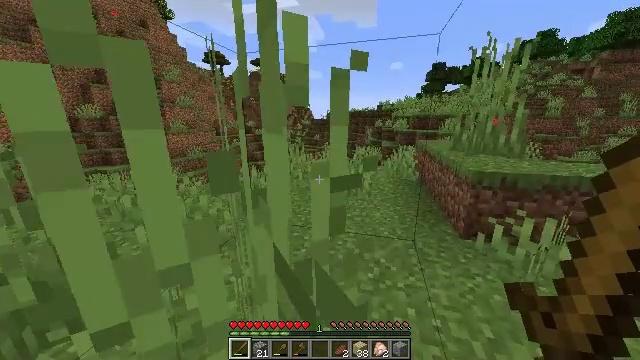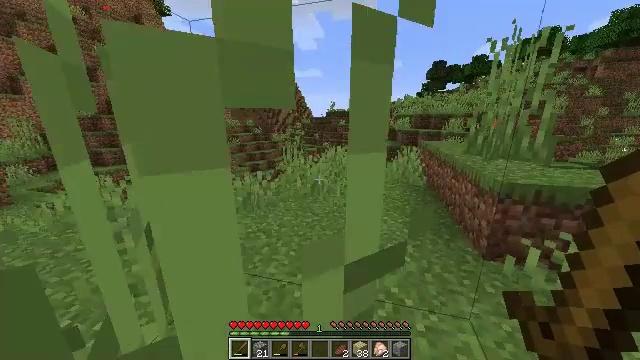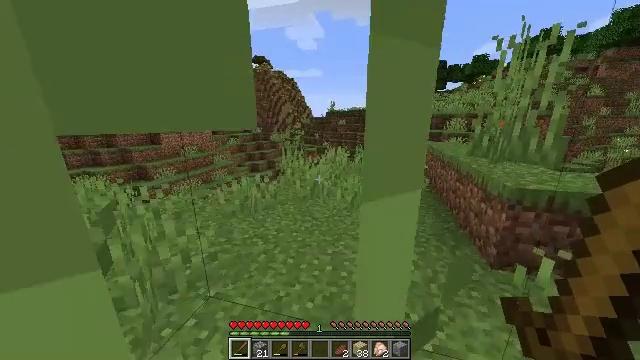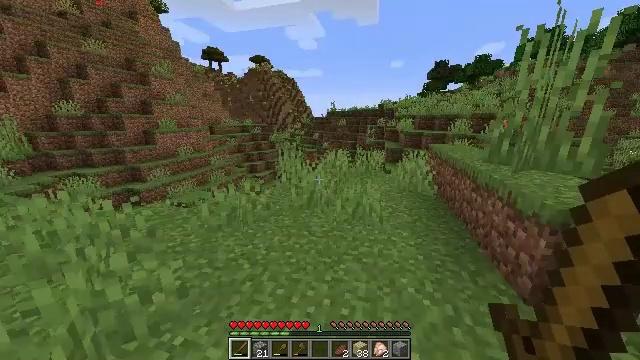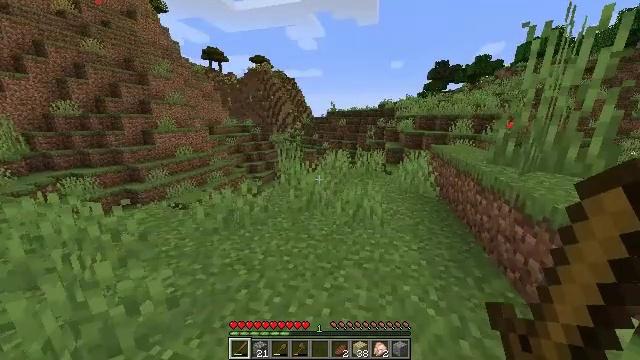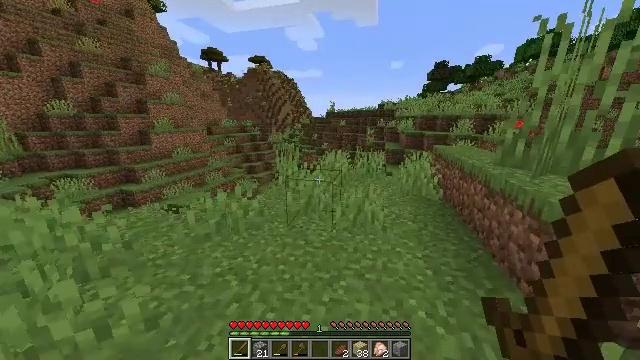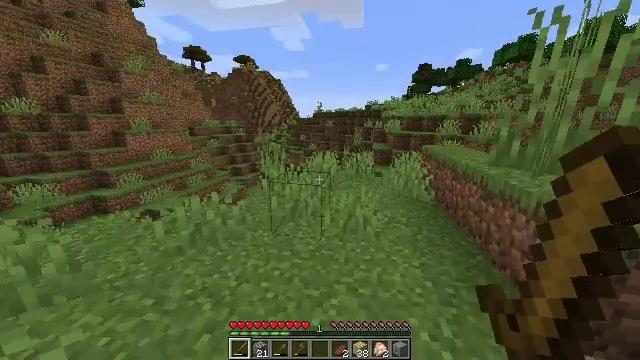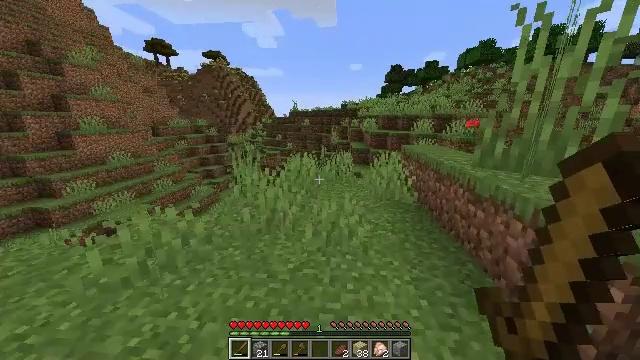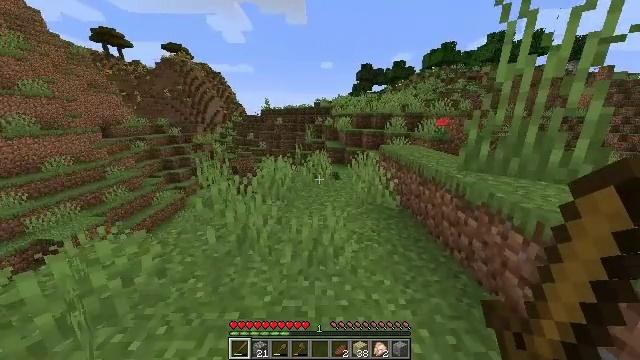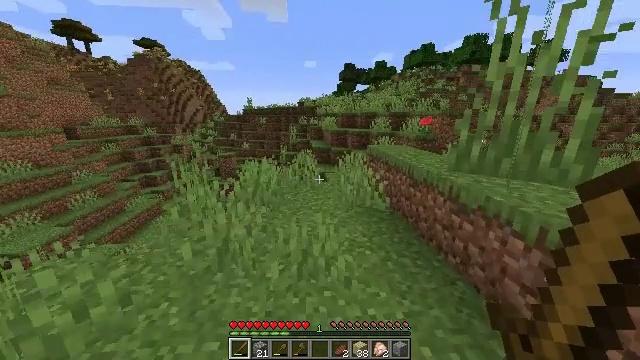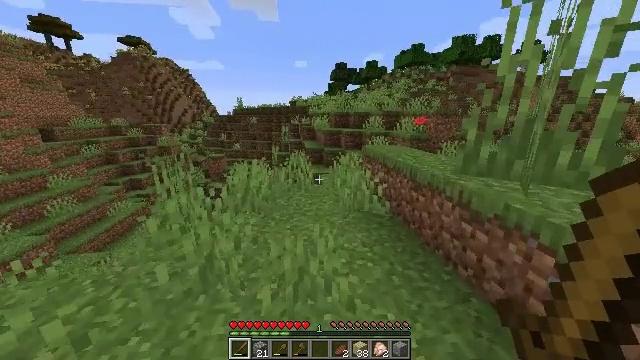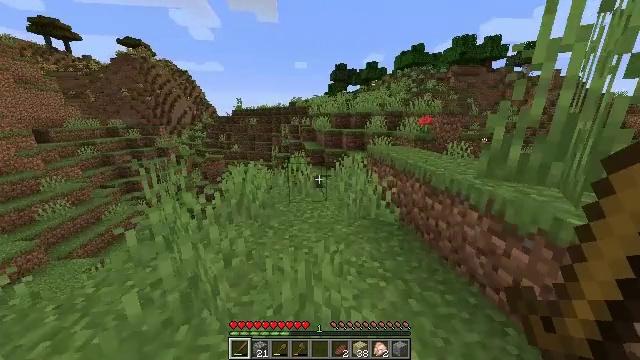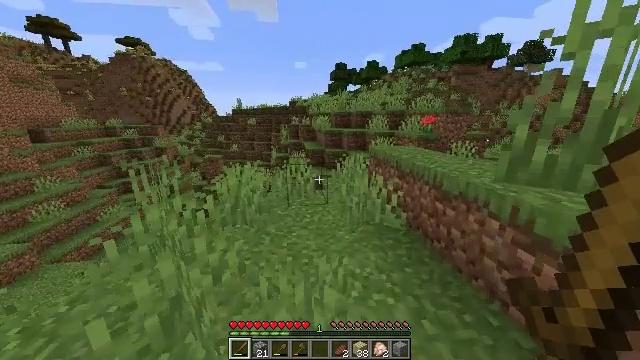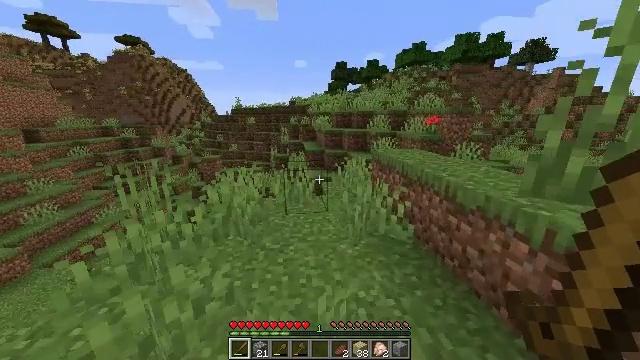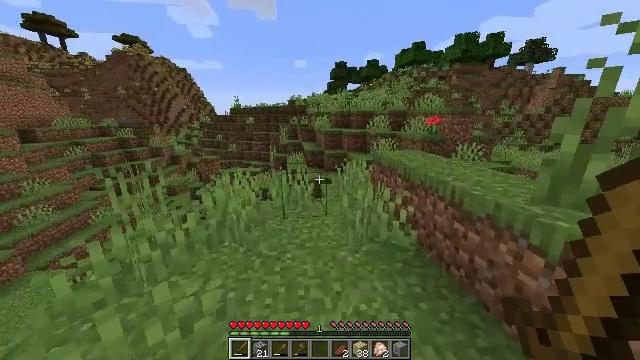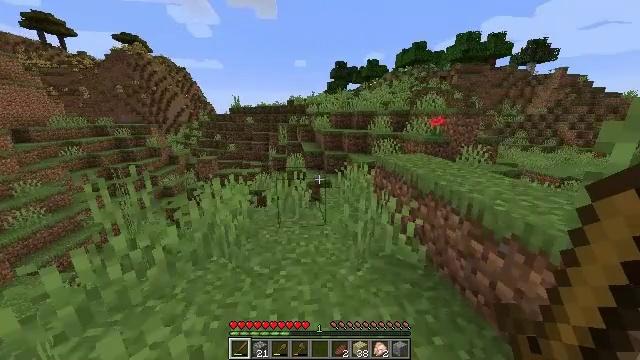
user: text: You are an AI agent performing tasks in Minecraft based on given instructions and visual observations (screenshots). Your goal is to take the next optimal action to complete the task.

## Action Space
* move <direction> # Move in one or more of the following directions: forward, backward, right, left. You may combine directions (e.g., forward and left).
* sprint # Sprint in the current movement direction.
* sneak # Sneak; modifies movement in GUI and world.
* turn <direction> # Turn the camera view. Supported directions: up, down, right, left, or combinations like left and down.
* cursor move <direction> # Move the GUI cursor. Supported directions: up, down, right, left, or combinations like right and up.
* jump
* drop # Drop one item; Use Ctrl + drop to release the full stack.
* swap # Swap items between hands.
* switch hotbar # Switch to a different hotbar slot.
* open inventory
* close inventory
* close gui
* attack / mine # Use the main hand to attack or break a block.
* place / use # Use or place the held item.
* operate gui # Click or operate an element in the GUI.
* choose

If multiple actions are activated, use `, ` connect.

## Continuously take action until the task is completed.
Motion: motion action
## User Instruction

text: Break the birch leaves block.
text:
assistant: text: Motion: move forward, sprint
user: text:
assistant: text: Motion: move forward, sprint
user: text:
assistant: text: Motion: move forward, sprint
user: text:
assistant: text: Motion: move forward, sprint
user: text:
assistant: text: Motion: move forward, sprint
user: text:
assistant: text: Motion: move forward, sprint, turn right
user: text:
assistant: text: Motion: move forward, sprint, turn right
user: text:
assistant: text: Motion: move forward, sprint, turn right
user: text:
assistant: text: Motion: move forward, sprint, turn right
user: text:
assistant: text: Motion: move forward, sprint, turn right
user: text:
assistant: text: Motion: move forward, sprint
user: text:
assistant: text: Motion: move forward, sprint
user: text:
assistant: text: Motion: move forward, sprint
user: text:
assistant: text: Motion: move forward, sprint
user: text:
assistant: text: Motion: move forward, sprint
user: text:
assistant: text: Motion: move forward, sprint
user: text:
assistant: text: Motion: move forward, sprint
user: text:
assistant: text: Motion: move forward, sprint
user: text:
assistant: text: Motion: move forward, sprint
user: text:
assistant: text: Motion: move forward, sprint, turn right
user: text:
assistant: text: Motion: move forward, sprint, turn right
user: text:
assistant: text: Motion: move forward, sprint, turn right
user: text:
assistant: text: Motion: move forward, sprint, turn right
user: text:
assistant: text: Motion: move forward, sprint, turn right
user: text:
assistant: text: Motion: move forward, sprint, turn right
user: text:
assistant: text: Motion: move forward, sprint, turn right
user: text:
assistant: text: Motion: move forward, sprint
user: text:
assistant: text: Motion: move forward, sprint
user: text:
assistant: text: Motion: move forward, sprint, turn right
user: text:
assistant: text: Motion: move forward, sprint, turn right